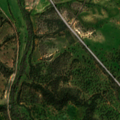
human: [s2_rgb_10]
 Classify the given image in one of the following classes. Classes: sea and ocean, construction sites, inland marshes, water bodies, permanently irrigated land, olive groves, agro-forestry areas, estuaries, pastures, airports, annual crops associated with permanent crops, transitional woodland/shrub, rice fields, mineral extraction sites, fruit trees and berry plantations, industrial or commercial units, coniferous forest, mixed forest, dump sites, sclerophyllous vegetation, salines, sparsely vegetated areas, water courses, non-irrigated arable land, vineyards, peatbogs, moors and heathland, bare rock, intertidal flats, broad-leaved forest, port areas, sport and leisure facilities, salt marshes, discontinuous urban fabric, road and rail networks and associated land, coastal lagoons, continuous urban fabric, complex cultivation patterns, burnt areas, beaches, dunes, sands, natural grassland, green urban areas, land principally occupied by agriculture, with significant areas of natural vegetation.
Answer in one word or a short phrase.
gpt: non-irrigated arable land, permanently irrigated land, agro-forestry areas, transitional woodland/shrub